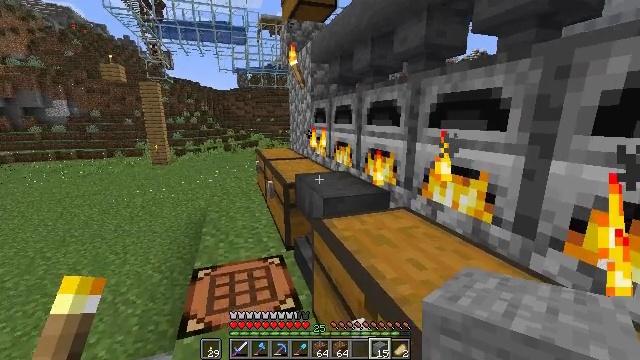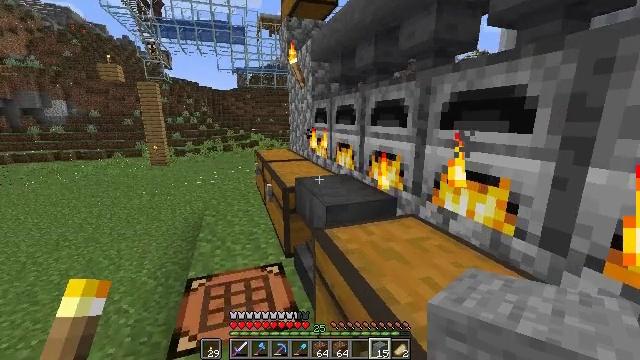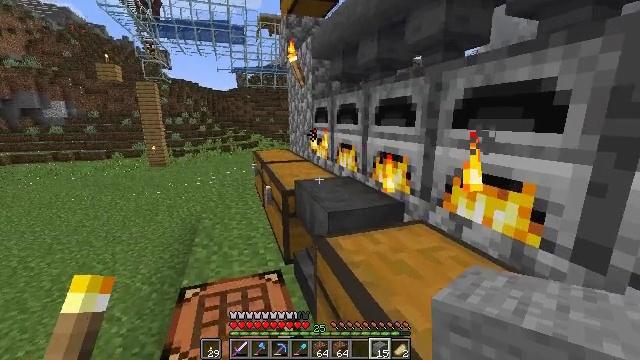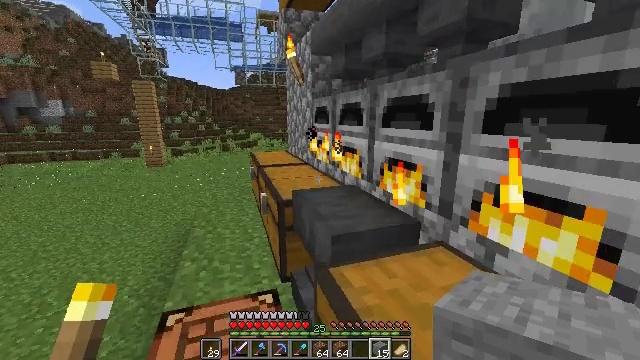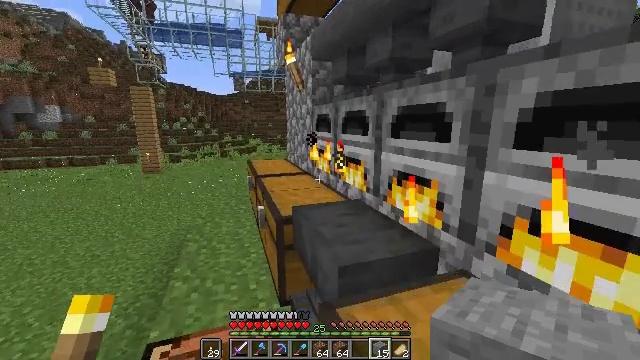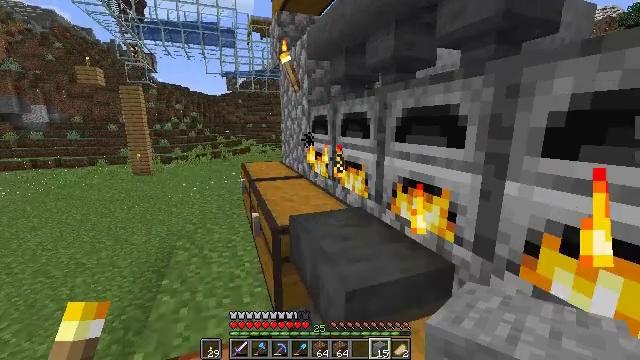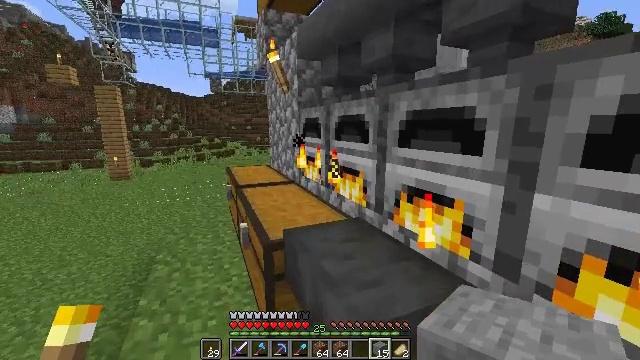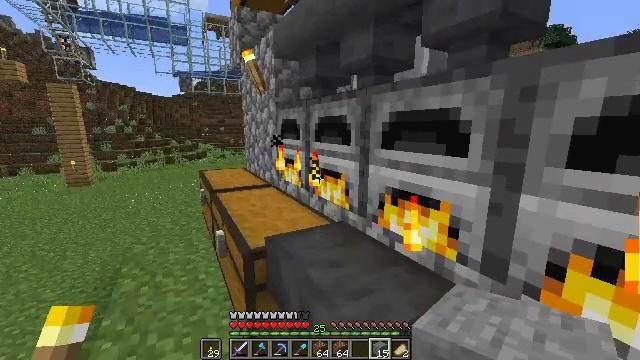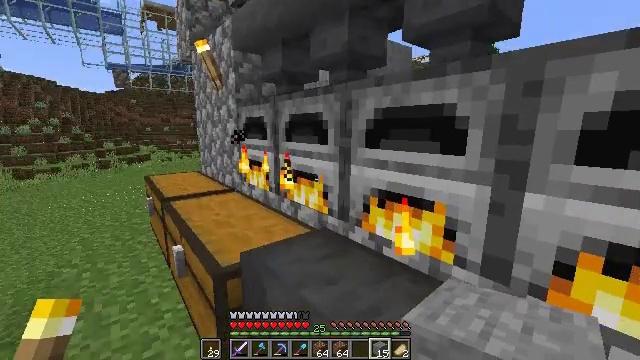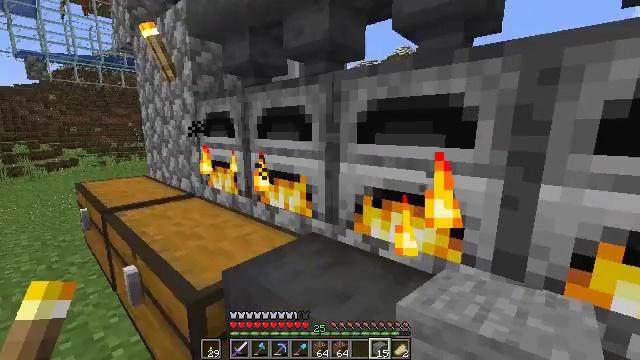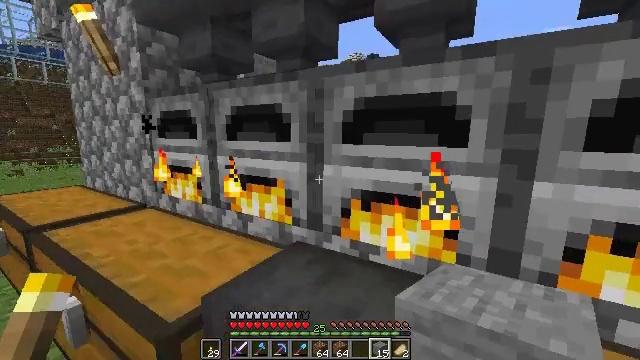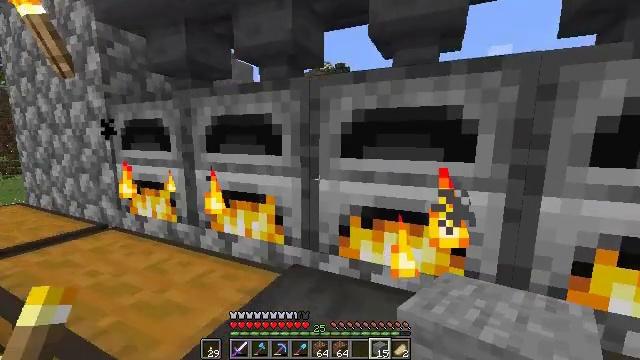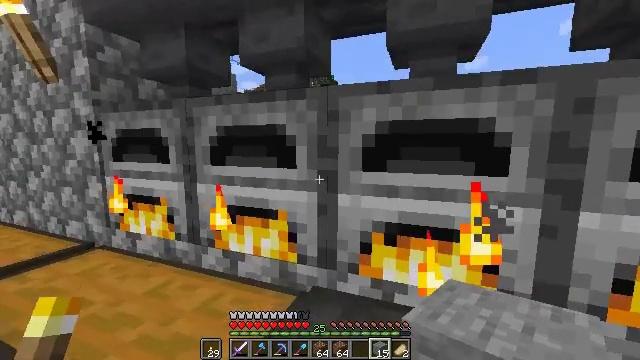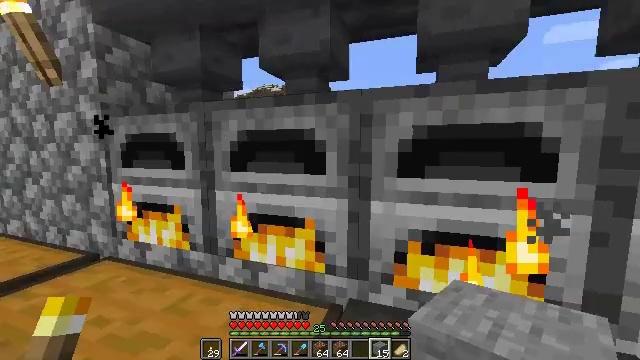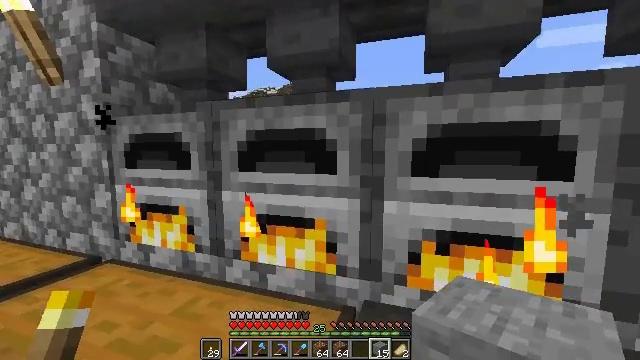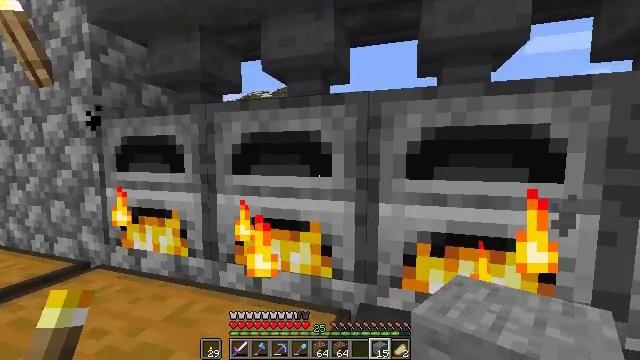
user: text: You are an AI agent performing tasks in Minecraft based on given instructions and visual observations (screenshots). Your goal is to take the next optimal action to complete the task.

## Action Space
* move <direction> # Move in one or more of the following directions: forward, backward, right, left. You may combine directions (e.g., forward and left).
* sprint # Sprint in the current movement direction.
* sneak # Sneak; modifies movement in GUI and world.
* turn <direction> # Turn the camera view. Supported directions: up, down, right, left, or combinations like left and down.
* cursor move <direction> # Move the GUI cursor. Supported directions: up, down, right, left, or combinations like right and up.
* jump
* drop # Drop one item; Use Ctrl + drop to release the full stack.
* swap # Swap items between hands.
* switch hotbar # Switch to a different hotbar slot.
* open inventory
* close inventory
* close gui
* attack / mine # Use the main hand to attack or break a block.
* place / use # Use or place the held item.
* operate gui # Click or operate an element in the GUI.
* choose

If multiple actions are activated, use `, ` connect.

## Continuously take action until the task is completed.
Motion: motion action
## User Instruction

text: Craft smooth stone in the furnace.
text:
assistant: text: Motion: move forward
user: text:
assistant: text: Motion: move forward
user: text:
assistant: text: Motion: move forward
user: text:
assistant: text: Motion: move forward, turn up
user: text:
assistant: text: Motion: move forward, turn right
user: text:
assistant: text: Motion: move forward and move left, turn right
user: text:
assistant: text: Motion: move forward and move left, turn right
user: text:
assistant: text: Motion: move forward and move left, turn right
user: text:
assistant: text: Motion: move forward and move left, turn right
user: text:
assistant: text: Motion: move forward and move left, turn right
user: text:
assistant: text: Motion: move forward and move left, turn right and up
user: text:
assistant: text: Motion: move left, turn right and up
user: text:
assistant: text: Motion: turn right and up
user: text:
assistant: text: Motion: no_op
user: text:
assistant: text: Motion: turn right
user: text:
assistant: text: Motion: turn right and up
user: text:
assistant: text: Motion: no_op
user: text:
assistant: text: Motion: use / place
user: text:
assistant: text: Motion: use / place
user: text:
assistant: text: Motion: use / place
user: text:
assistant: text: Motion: use / place
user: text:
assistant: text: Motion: no_op
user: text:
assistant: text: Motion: open gui
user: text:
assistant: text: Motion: no_op
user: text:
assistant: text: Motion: no_op
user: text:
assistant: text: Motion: no_op
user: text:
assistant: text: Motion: cursor move right
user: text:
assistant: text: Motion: cursor move up
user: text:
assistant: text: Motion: cursor move right and up
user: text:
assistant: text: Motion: cursor move up